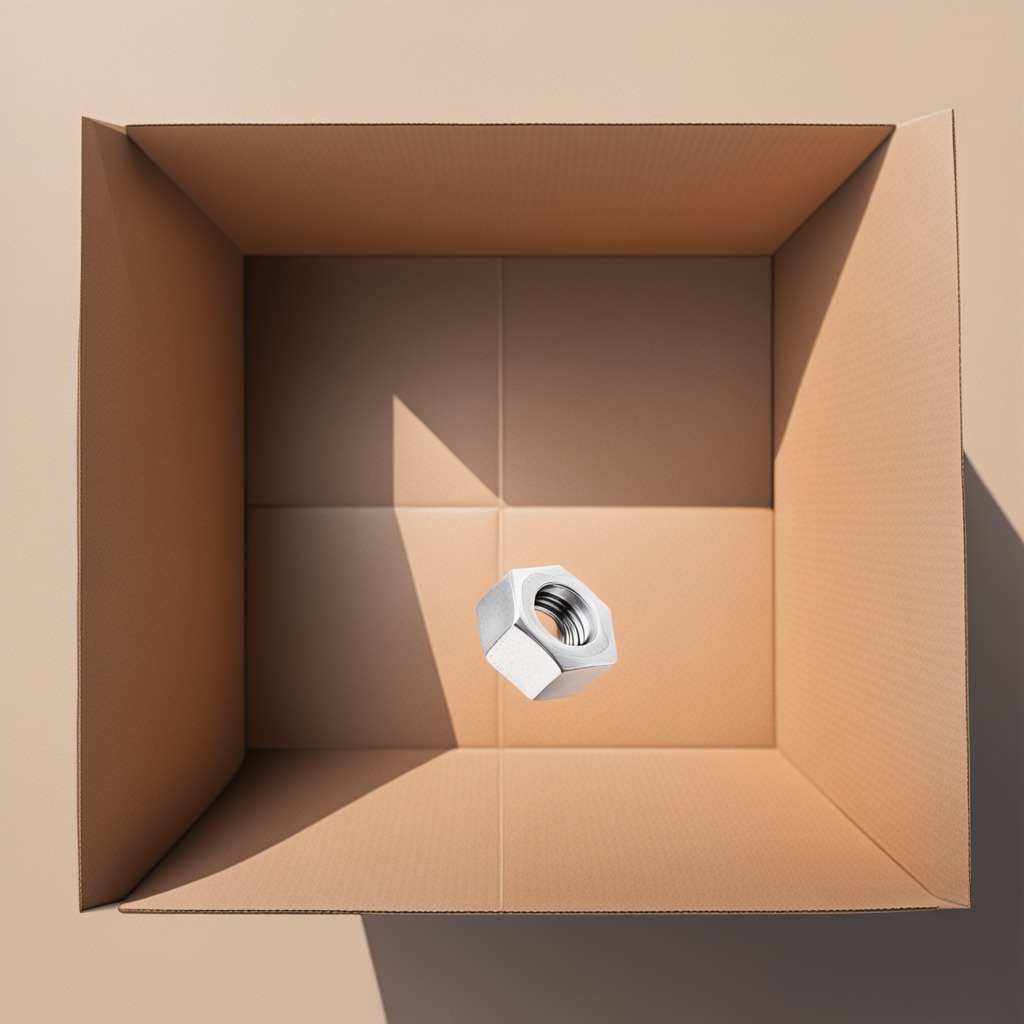
A metal nut is lying on the cardboard box surface.